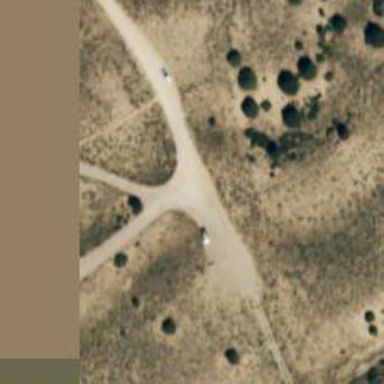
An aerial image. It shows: Turning circle on the road.